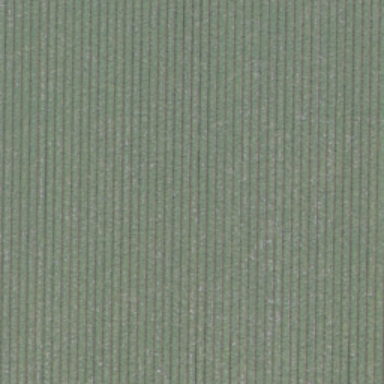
There is a piece of formland .